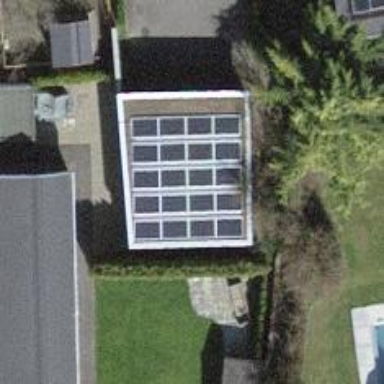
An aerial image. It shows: Solar power generator using photovoltaic panels.